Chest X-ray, PA view. Patient: 55 years old, sex M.
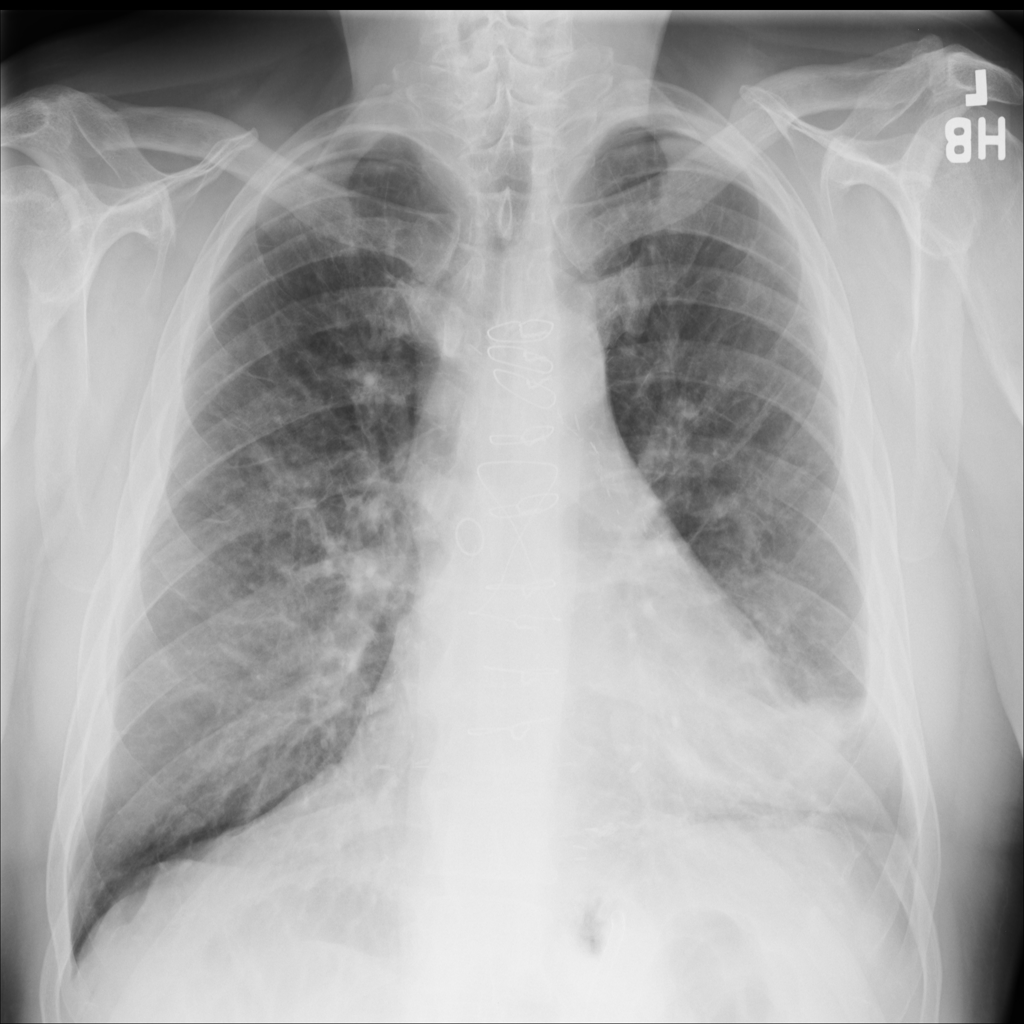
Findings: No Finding